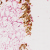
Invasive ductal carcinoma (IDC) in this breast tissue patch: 0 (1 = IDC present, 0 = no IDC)